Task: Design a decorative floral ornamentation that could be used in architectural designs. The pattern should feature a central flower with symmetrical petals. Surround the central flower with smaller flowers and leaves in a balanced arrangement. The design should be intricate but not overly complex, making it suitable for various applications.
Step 1282:
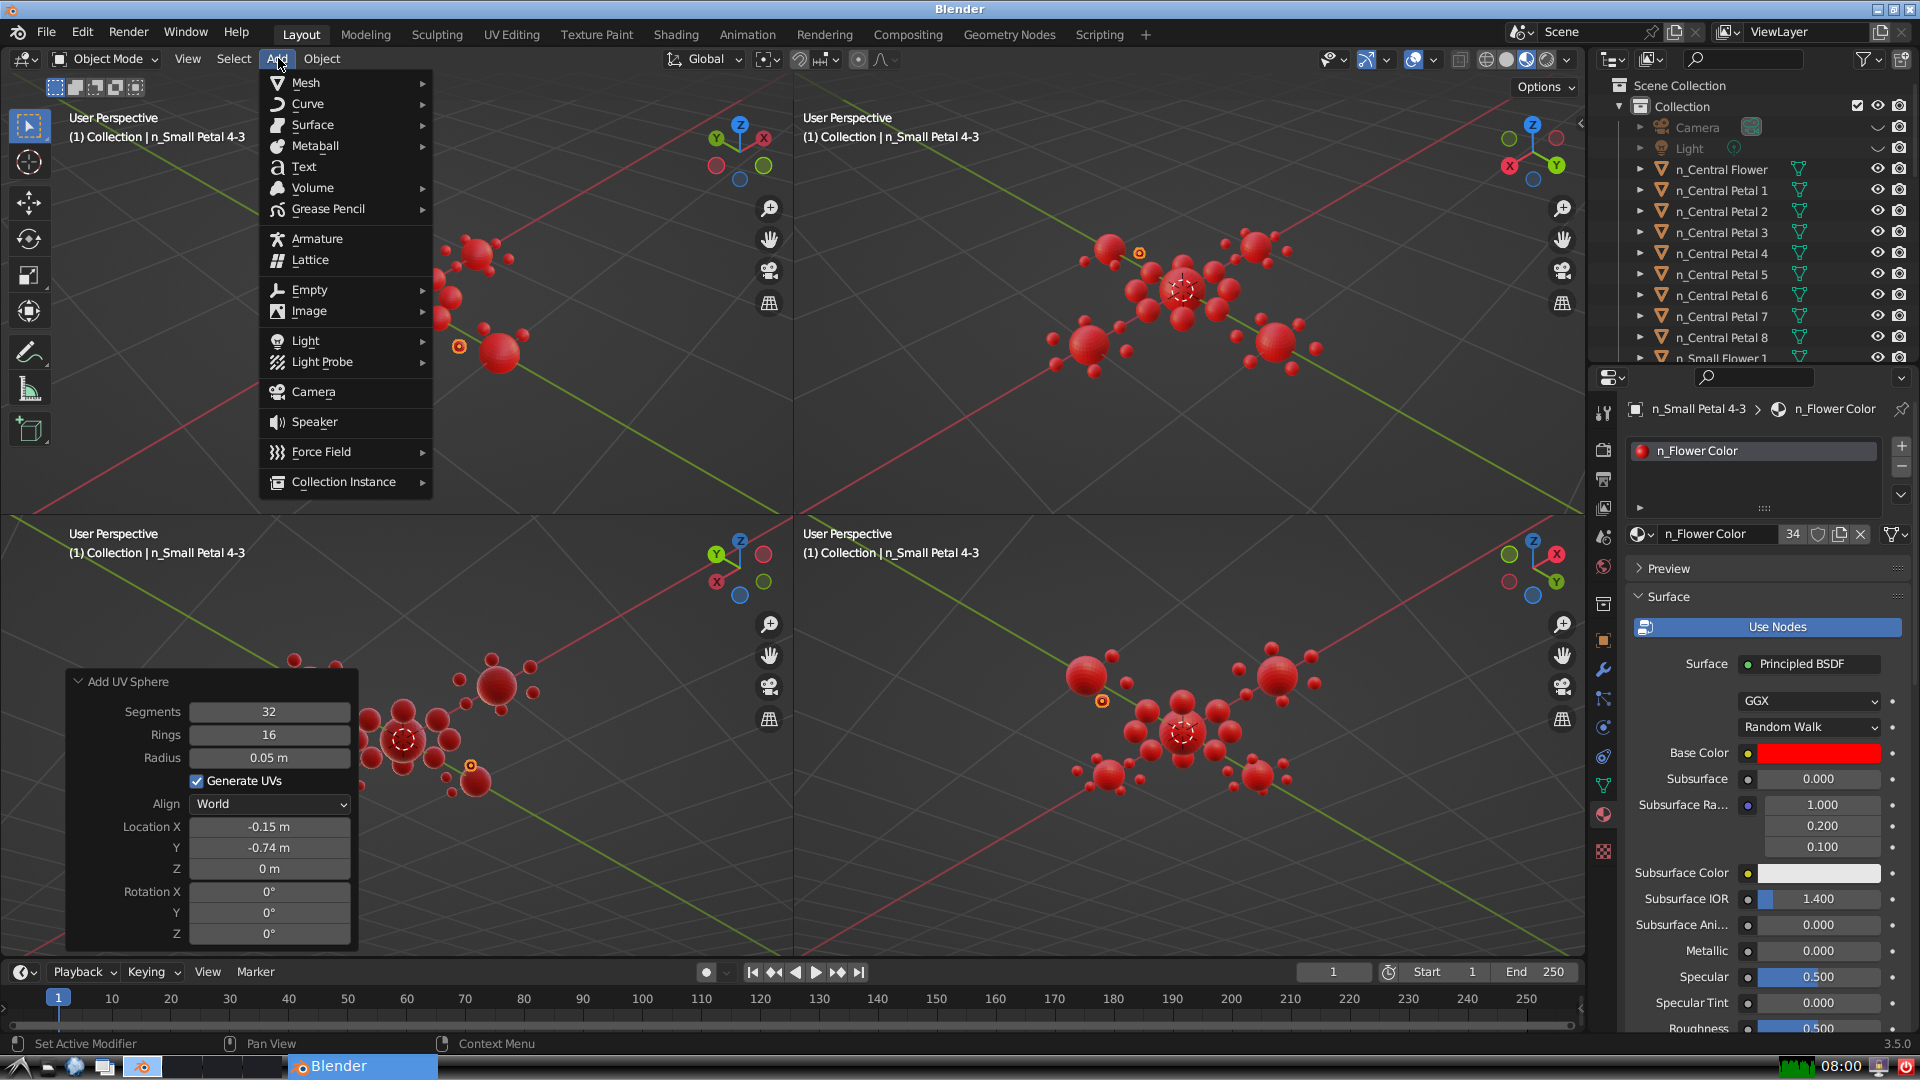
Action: {"mouse_move": [304, 82]}